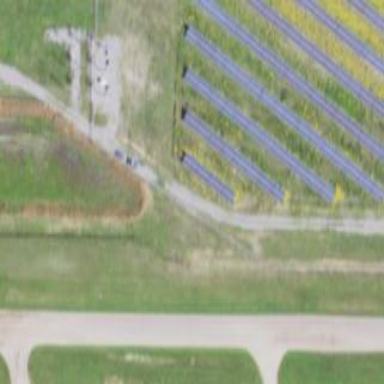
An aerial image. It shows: Solar photovoltaic panel generator.